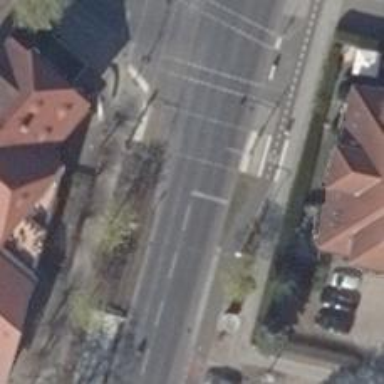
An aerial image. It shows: Road with traffic signals controlling the flow of traffic.